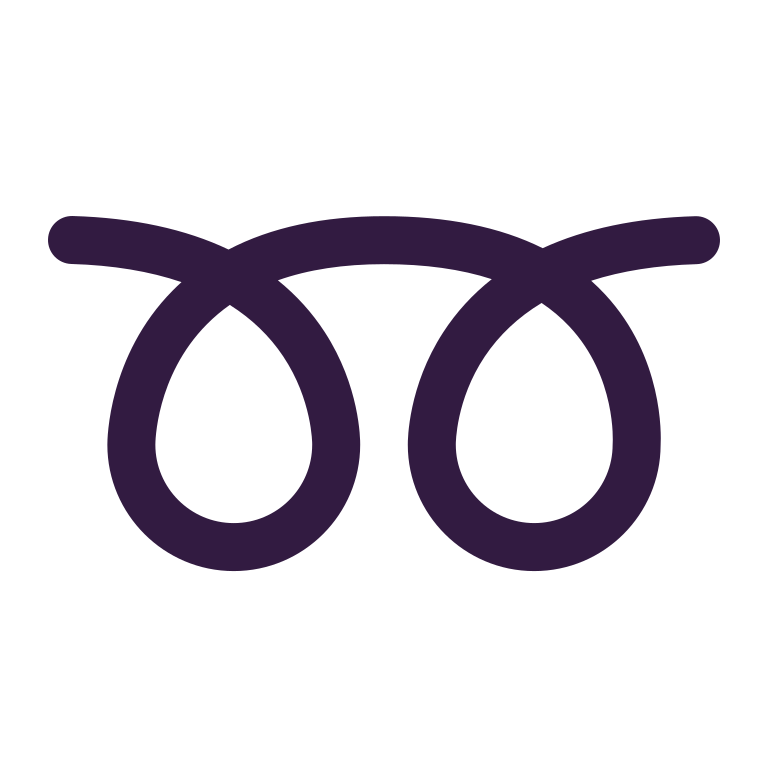
double curly loop flat